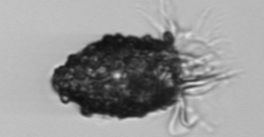
Label: Stenosemella_pacifica